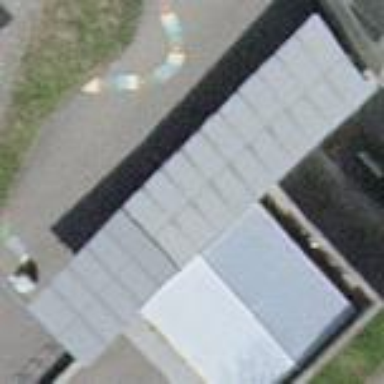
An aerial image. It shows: Bicycle parking area with wall loops.